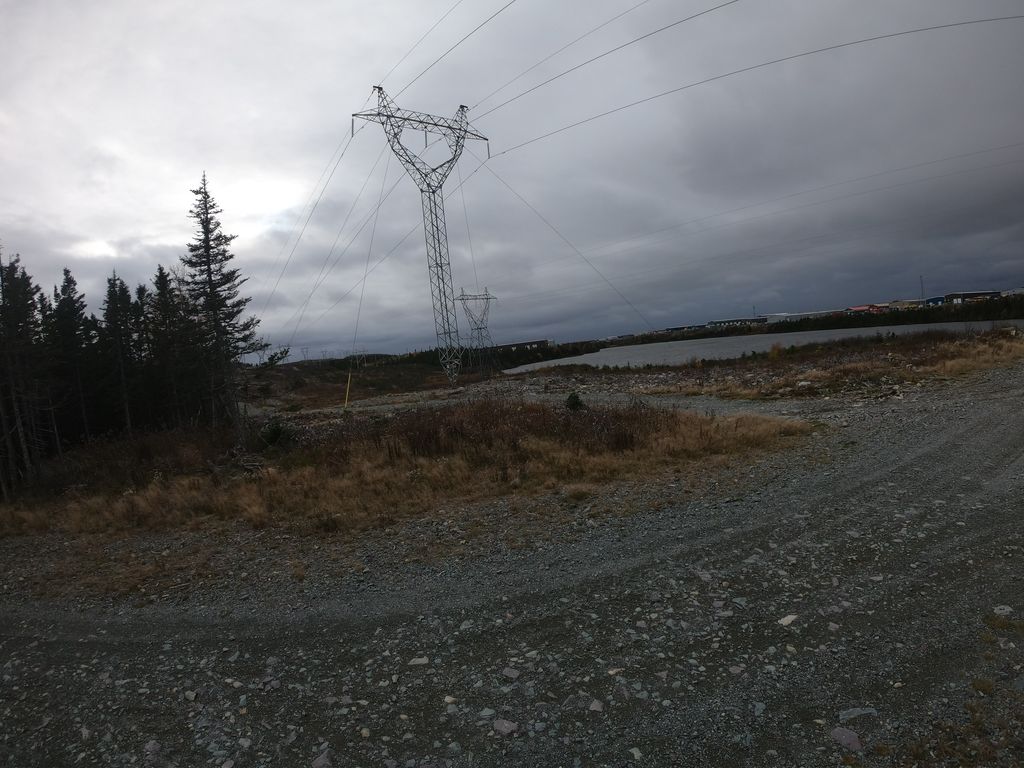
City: st_johns